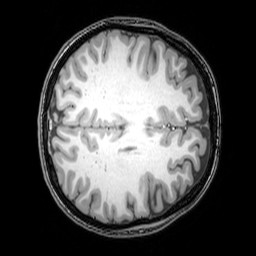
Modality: T1w
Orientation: axial
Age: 23
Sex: female
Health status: healthy
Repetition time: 0.081 s
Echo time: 0.037 s